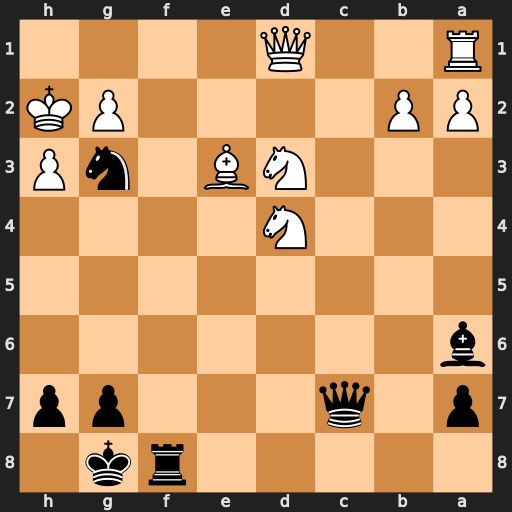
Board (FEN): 5rk1/p1q3pp/b7/8/3N4/3NB1nP/PP4PK/R2Q4
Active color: b
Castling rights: -
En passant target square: -
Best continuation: Nf1+ Kg1 Qh2#